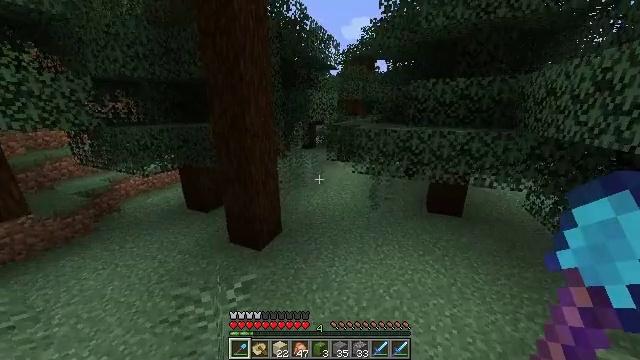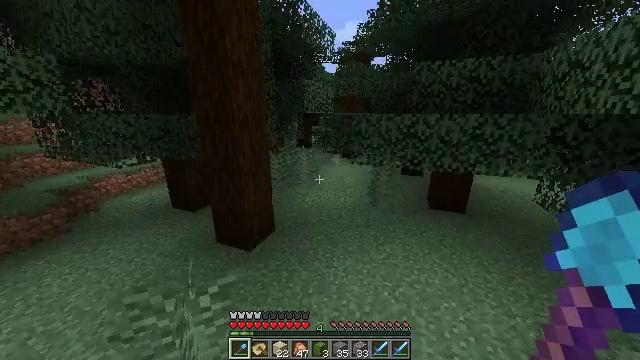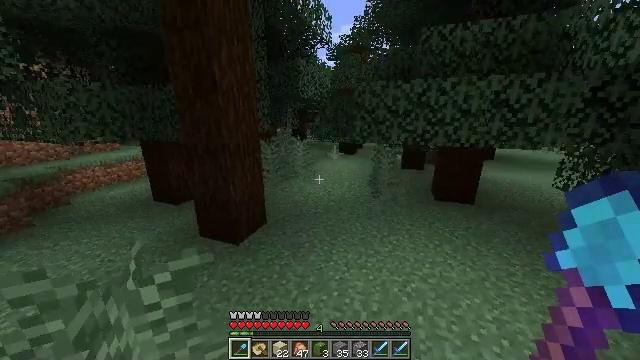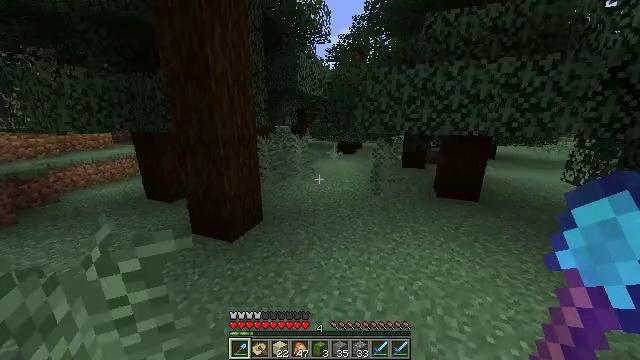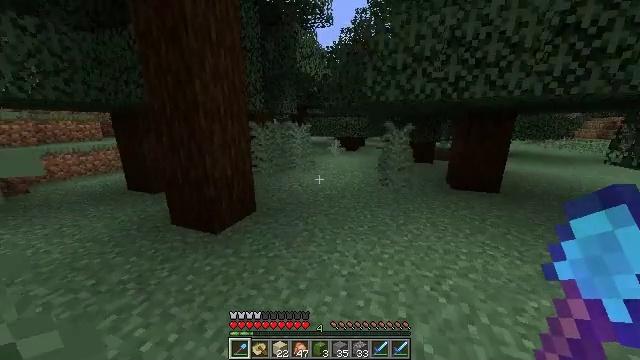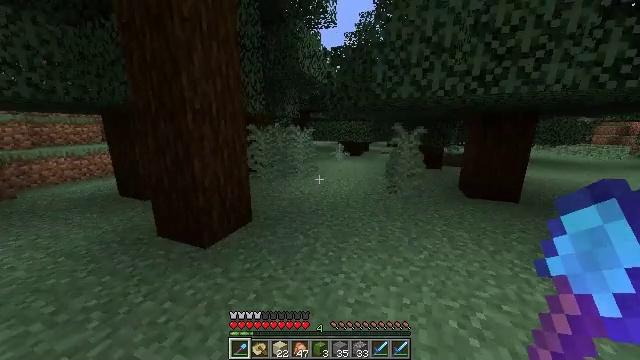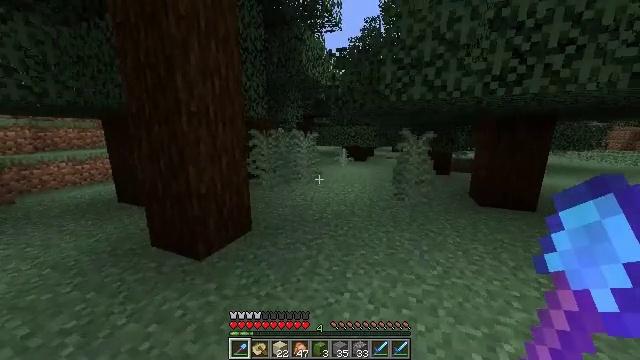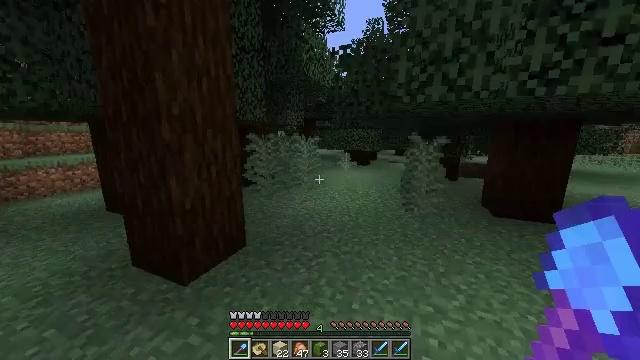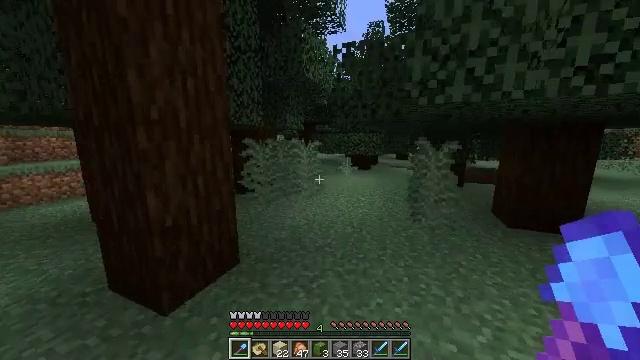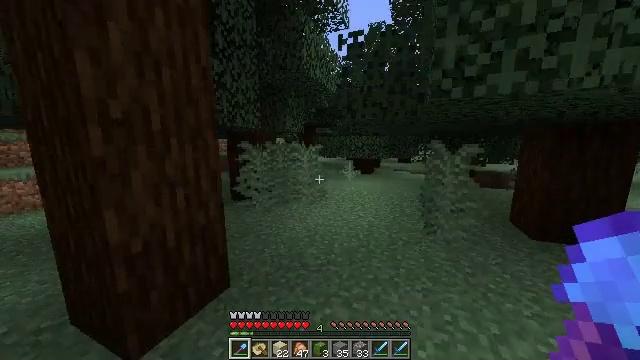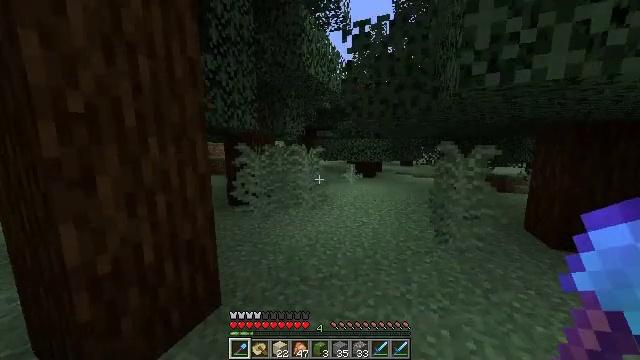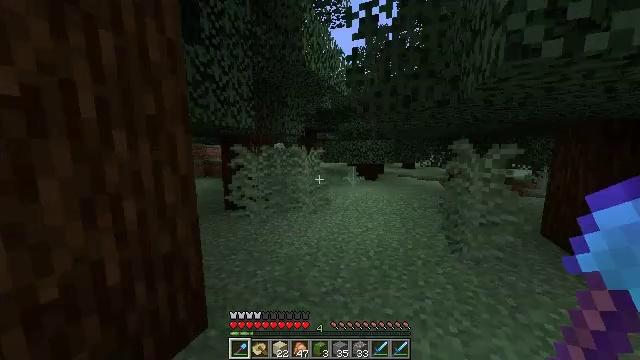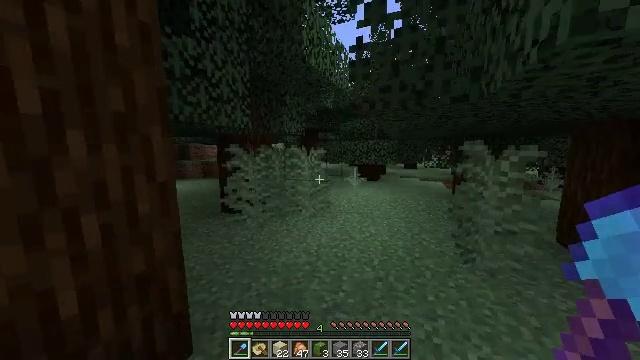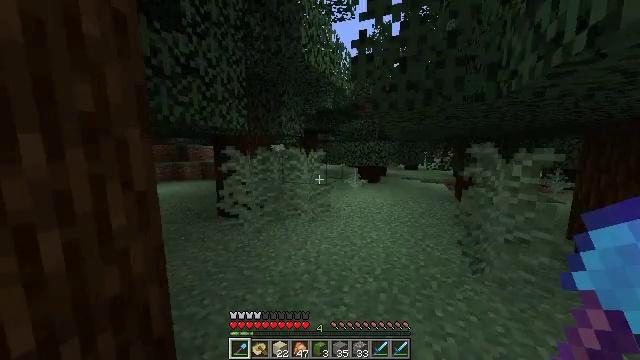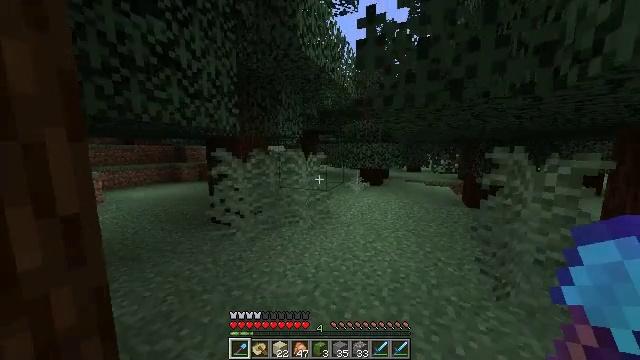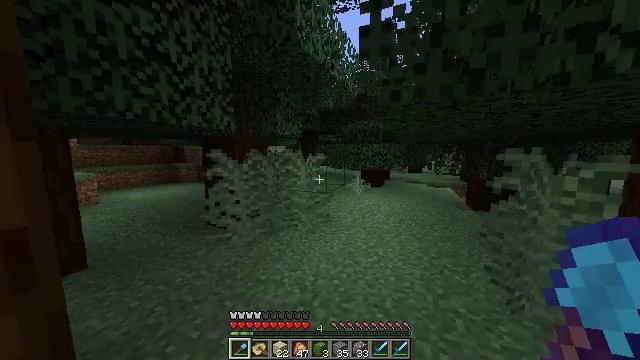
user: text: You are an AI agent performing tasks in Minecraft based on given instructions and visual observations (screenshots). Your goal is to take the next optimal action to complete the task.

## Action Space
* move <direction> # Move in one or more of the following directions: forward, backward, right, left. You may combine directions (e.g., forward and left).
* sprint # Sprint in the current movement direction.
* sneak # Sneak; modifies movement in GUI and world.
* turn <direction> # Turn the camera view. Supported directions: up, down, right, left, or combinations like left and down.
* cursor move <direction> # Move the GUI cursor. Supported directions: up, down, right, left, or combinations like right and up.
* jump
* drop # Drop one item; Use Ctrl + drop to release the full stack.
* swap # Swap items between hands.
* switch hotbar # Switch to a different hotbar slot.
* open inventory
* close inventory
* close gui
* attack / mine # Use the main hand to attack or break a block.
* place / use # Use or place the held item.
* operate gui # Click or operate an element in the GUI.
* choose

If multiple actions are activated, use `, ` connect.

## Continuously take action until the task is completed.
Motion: motion action
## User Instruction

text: Gather materials from the sweet berry bush.
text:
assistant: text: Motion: move forward, turn right
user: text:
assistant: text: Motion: move forward, sprint, turn right
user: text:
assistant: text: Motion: move forward, sprint
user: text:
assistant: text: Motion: move forward, sprint, turn up
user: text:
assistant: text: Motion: move forward, sprint, turn up
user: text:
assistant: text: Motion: move forward, turn left and up
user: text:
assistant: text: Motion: move forward
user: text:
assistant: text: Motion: move forward, sprint, turn up
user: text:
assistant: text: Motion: move forward, sprint
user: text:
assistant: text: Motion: move forward, sprint
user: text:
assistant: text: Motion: move forward
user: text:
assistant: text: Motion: move forward
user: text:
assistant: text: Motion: move forward, sprint
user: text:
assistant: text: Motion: move forward, sprint
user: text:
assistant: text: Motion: move forward, sprint
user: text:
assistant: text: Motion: move forward, sprint
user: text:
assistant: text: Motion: move forward
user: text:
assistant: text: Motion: move forward
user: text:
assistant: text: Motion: move forward, sprint
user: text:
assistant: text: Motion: move forward, sprint
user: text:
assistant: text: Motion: move forward, sprint
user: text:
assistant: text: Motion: move forward
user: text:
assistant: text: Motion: move forward
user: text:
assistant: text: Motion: move forward
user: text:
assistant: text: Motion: move forward, sprint, turn left
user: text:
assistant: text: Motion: move forward, sprint
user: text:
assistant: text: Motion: move forward, sprint
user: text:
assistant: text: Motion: move forward
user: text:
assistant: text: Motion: move forward
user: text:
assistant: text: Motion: move forward, sprint